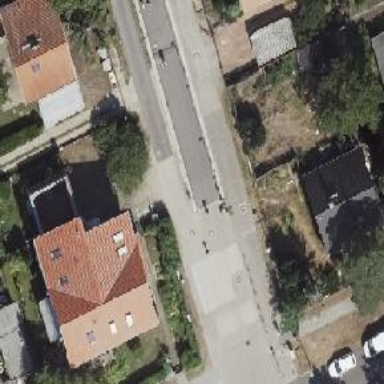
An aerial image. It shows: Asphalt footway with ramp.